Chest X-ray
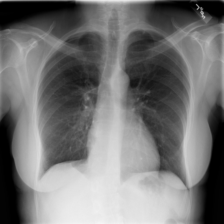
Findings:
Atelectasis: negative
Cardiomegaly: negative
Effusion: negative
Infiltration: negative
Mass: negative
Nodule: negative
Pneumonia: negative
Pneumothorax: negative
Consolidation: negative
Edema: negative
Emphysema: negative
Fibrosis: negative
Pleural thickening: negative
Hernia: negative